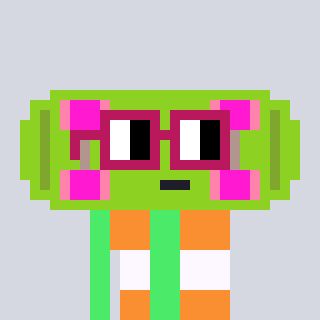
a pixel art character with square dark red glasses, a skateboard-shaped head and a teal-colored body on a cool background